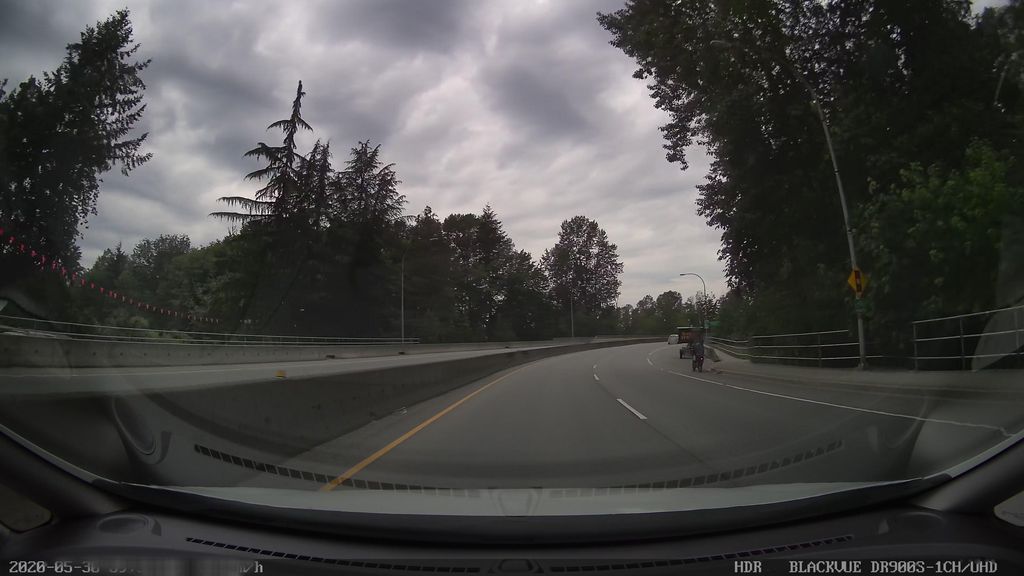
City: vancouver